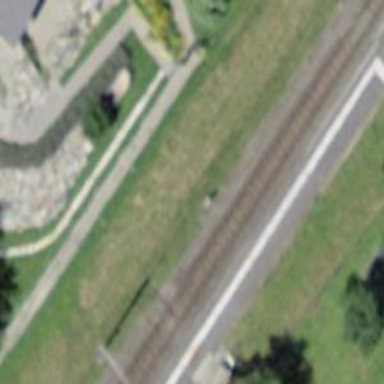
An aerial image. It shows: Railway stop with public transport stop position.